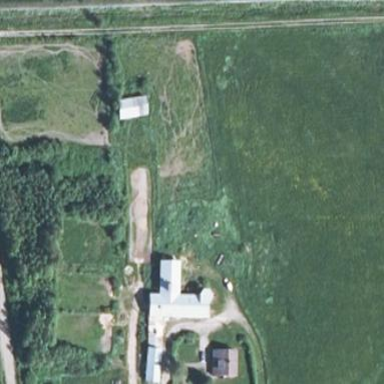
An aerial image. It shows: Farmyard area.